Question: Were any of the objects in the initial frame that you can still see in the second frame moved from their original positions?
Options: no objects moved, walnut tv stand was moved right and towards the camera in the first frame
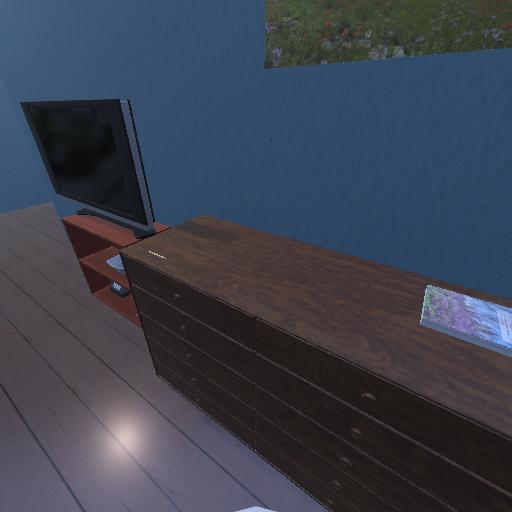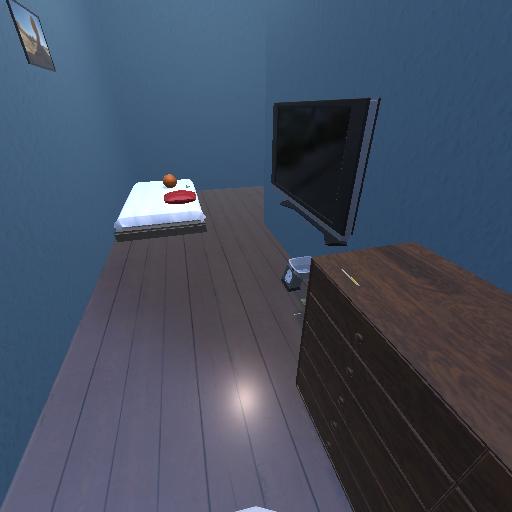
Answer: no objects moved